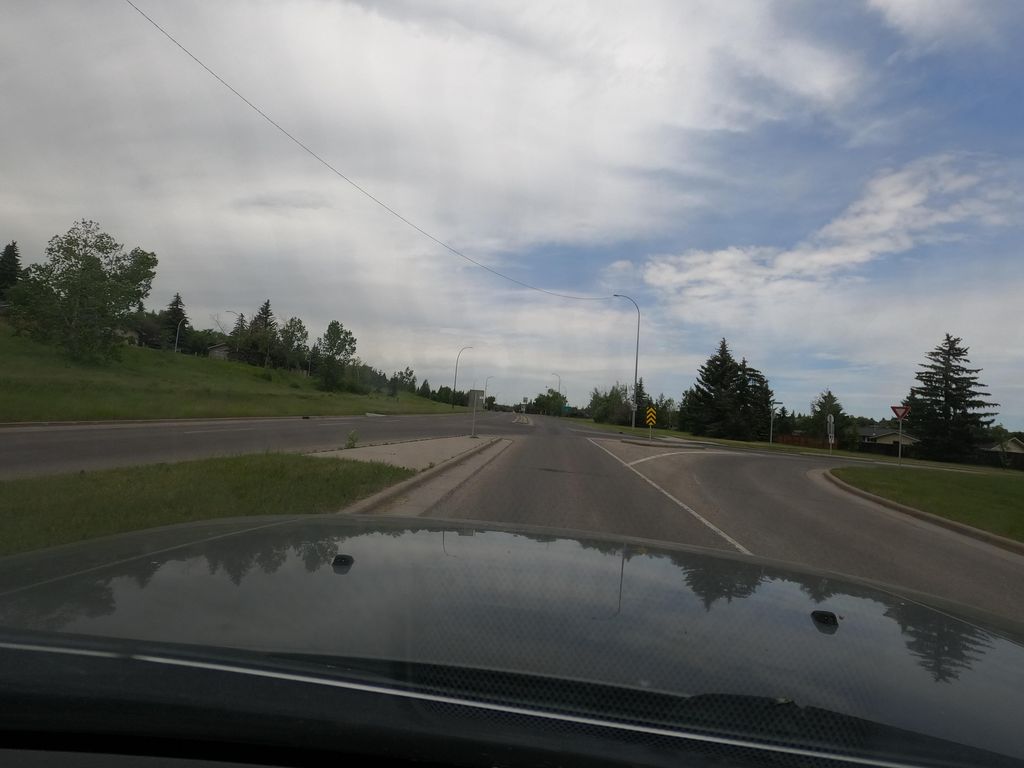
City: calgary